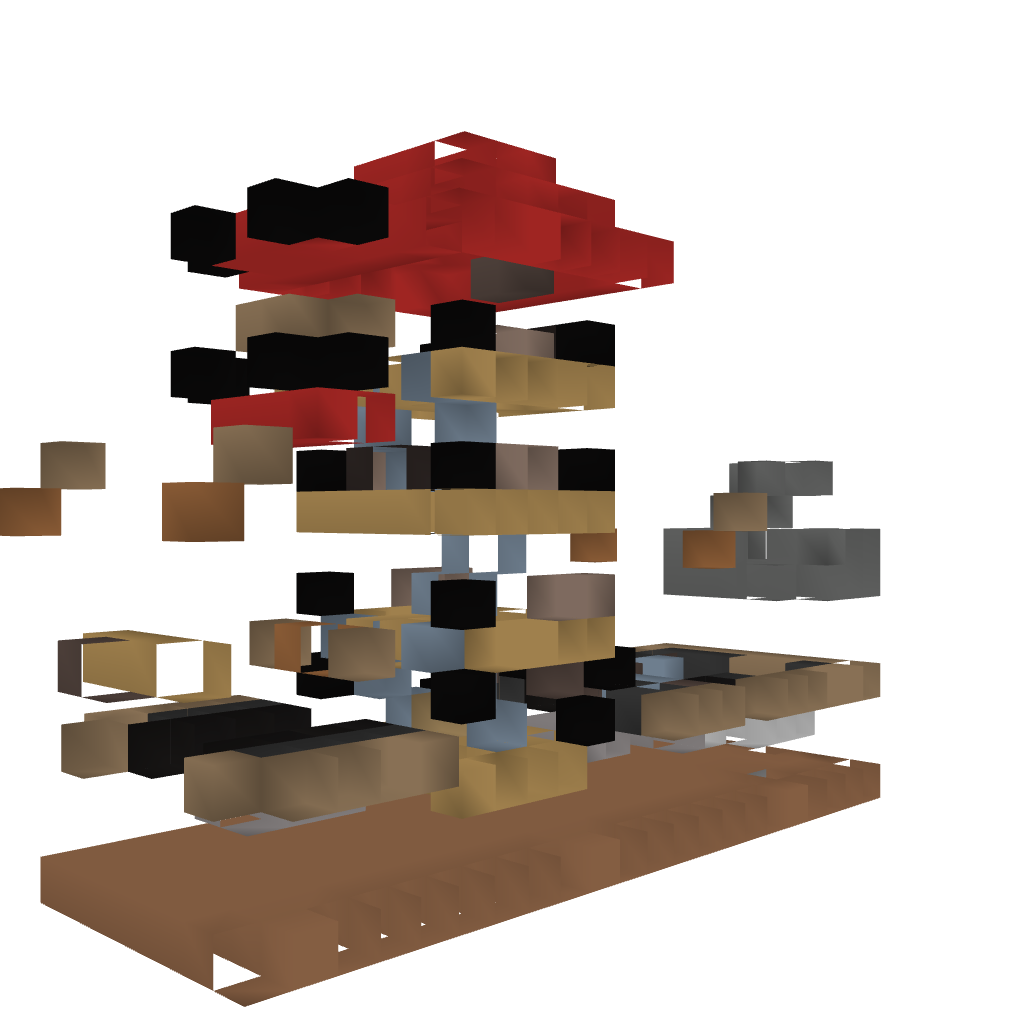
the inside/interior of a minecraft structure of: The Minecraft Hotel